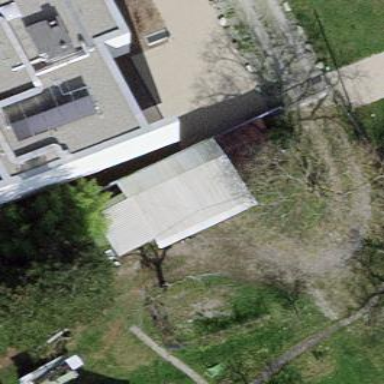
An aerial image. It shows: View of roof of building.